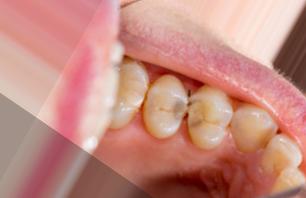
Condition: Caries